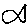
Label: fish